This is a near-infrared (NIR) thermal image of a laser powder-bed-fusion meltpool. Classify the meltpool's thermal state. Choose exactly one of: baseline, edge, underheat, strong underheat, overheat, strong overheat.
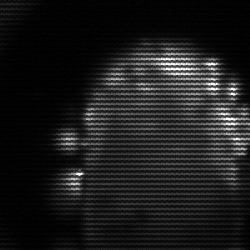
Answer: baseline